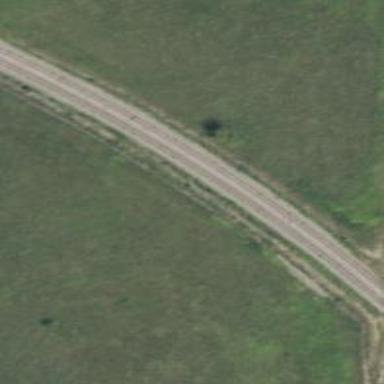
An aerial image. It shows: Railway spur service.